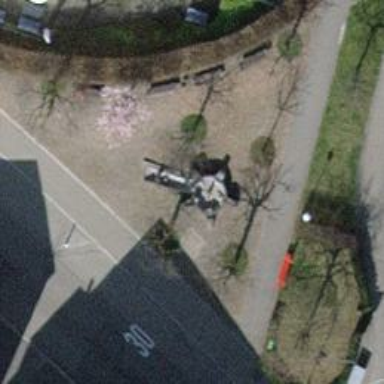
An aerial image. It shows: Fountain.